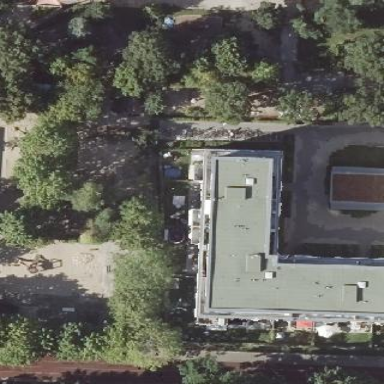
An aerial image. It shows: Kindergarten.